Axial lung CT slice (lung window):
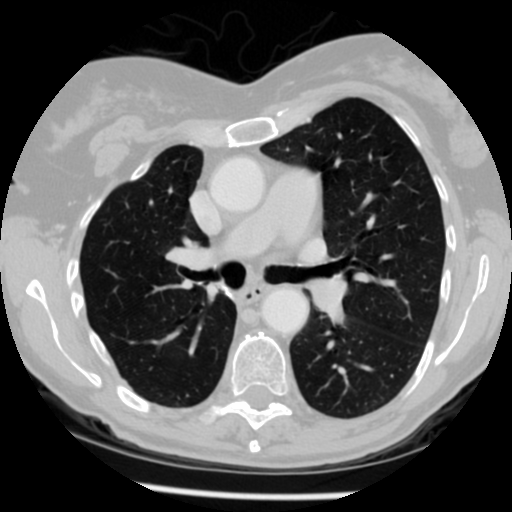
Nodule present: no